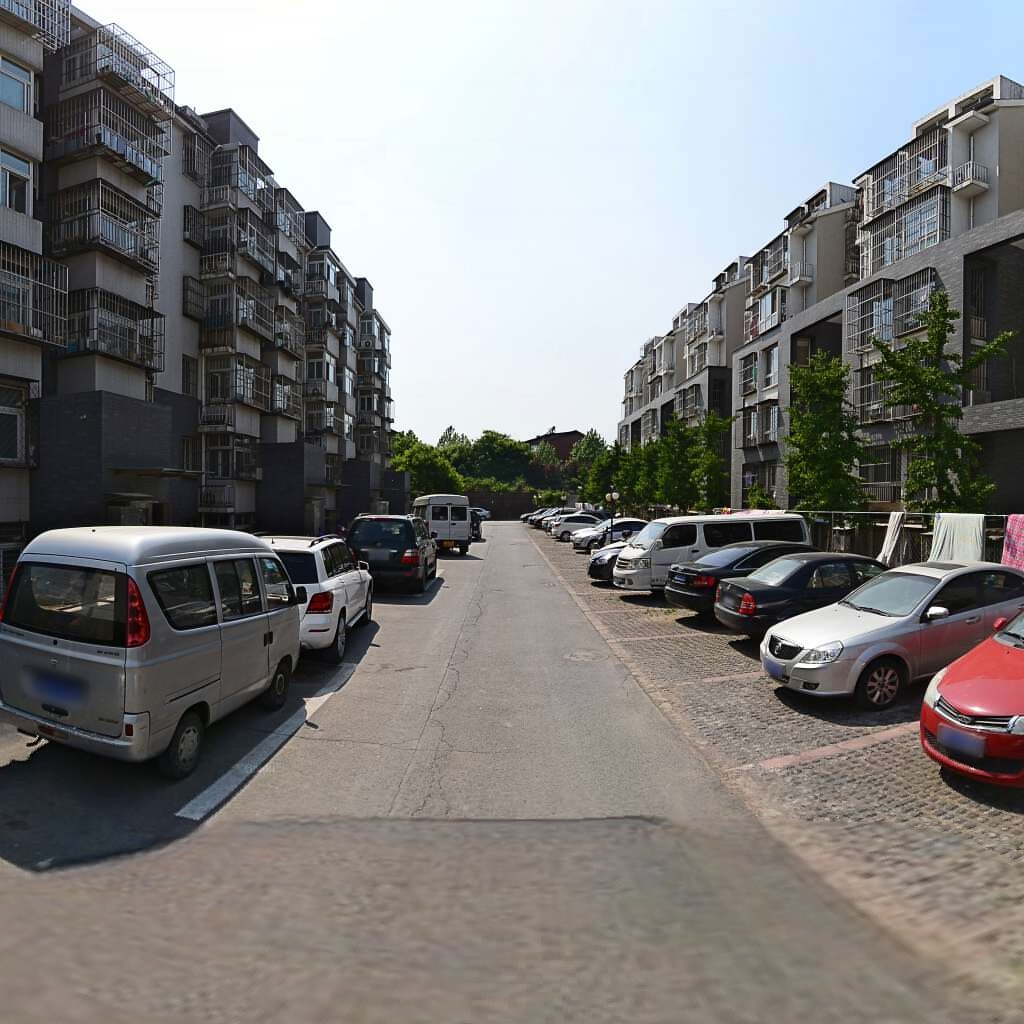
Region: Haidian
Road damage annotations: longitudinal crack, transverse crack, manhole cover, longitudinal crack